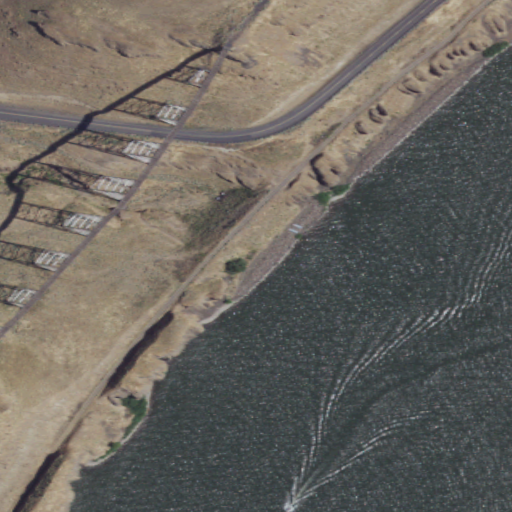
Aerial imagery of valley in Washington named Burr Canyon containing open water, grassland, shrub, low intensity development, and open development